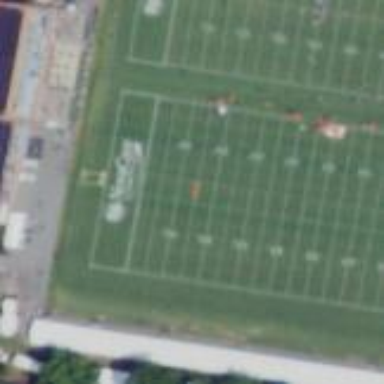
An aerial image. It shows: Pitch for American football.